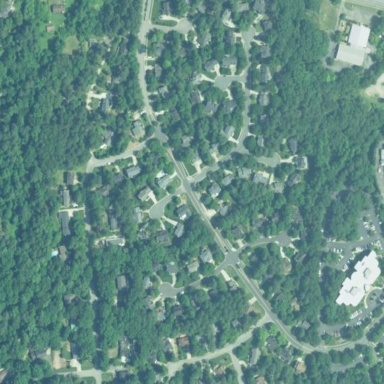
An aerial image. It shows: Residential area within neighborhood.